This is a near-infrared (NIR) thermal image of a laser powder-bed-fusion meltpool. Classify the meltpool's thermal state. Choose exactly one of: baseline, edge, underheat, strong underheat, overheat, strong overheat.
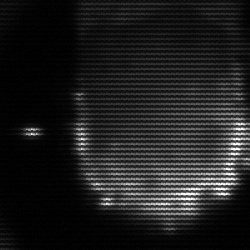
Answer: baseline